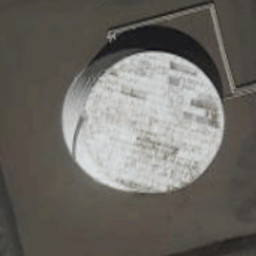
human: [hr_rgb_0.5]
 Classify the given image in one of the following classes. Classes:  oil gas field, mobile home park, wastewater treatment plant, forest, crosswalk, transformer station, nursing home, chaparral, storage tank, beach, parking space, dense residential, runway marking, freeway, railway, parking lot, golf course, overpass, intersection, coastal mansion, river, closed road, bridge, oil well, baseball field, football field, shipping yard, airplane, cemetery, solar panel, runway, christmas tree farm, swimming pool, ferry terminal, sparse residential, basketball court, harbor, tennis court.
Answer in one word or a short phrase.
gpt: storage tank